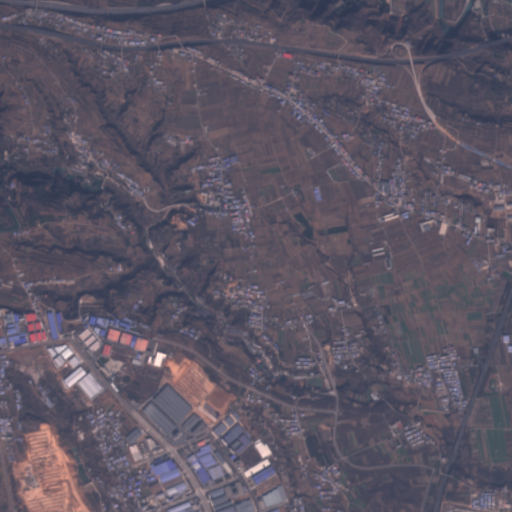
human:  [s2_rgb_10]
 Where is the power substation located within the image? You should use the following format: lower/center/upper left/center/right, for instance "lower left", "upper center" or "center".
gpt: The power substation is located in the lower center of the image.
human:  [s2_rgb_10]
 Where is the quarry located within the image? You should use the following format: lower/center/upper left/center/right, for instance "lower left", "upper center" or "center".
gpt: There is no quarry in the image.